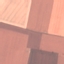
Land use / land cover: AnnualCrop